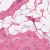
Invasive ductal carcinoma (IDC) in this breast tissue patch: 0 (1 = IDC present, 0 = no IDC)